Question: I am trying to create a windows phone 8 application but the emulator does not show me the map. all I get is this.

as you can see no land mass is show and no roads are shown. I have panned around and come across nothing and the emulator location is set to an area where land should show.
If I run it on my device it works fine and the map loads.
Could this be due to a port blocking issue or something silly like that.
Cheers
Mark
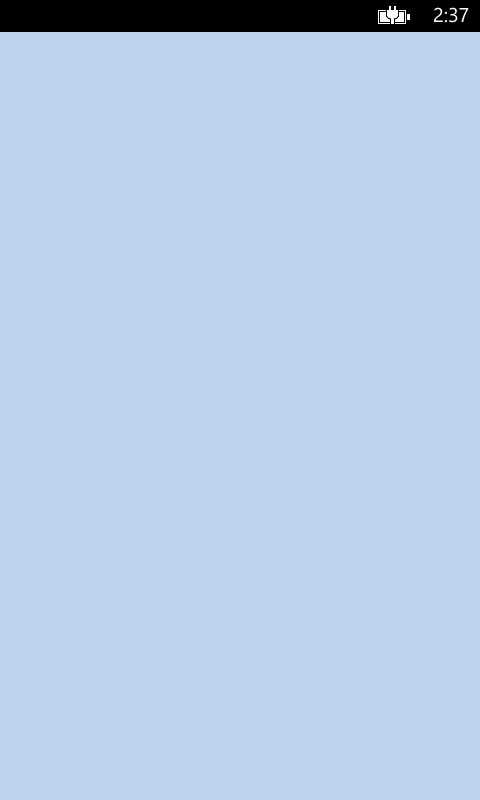
Answer: Maps are now supported, and the original question is no longer valid.